Question: Hi, this is my query:
'''
SELECT tbl_order_detail.order_id, tbl_order_lead_send_detail.customer_id, tbl_order_detail.order_title, tbl_order_detail.dealer_id , tbl_order_lead_send_detail.send_date_time
FROM tbl_order_detail
INNER JOIN tbl_order_lead_send_detail
ON tbl_order_detail.order_id=tbl_order_lead_send_detail.order_id
where tbl_order_detail.order_status='Active'
ORDER BY tbl_order_lead_send_detail.send_date_time DESC
'''
I am getting this output,

I want to get only one data-row for one means distinct value of . How can I change my sql query to get my desired result?
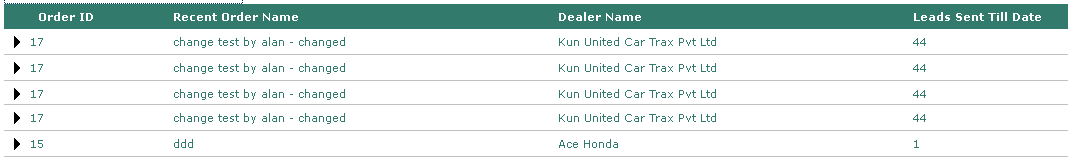
Answer: '''
SELECT distinct(tbl_order_detail.order_id), tbl_order_lead_send_detail.customer_id, tbl_order_detail.order_title, tbl_order_detail.dealer_id , tbl_order_lead_send_detail.send_date_time
FROM tbl_order_detail
INNER JOIN tbl_order_lead_send_detail
ON tbl_order_detail.order_id=tbl_order_lead_send_detail.order_id
where tbl_order_detail.order_status='Active'
ORDER BY tbl_order_lead_send_detail.send_date_time DESC
'''